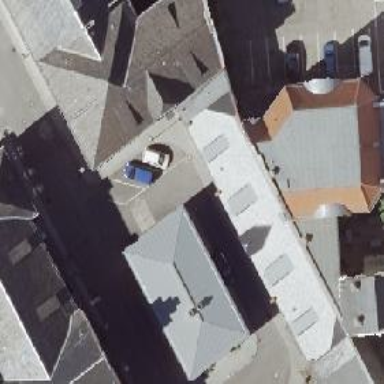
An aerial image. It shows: Building with skillion roof. The roof is made of black slate material.